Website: bh-photo
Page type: account-dashboard
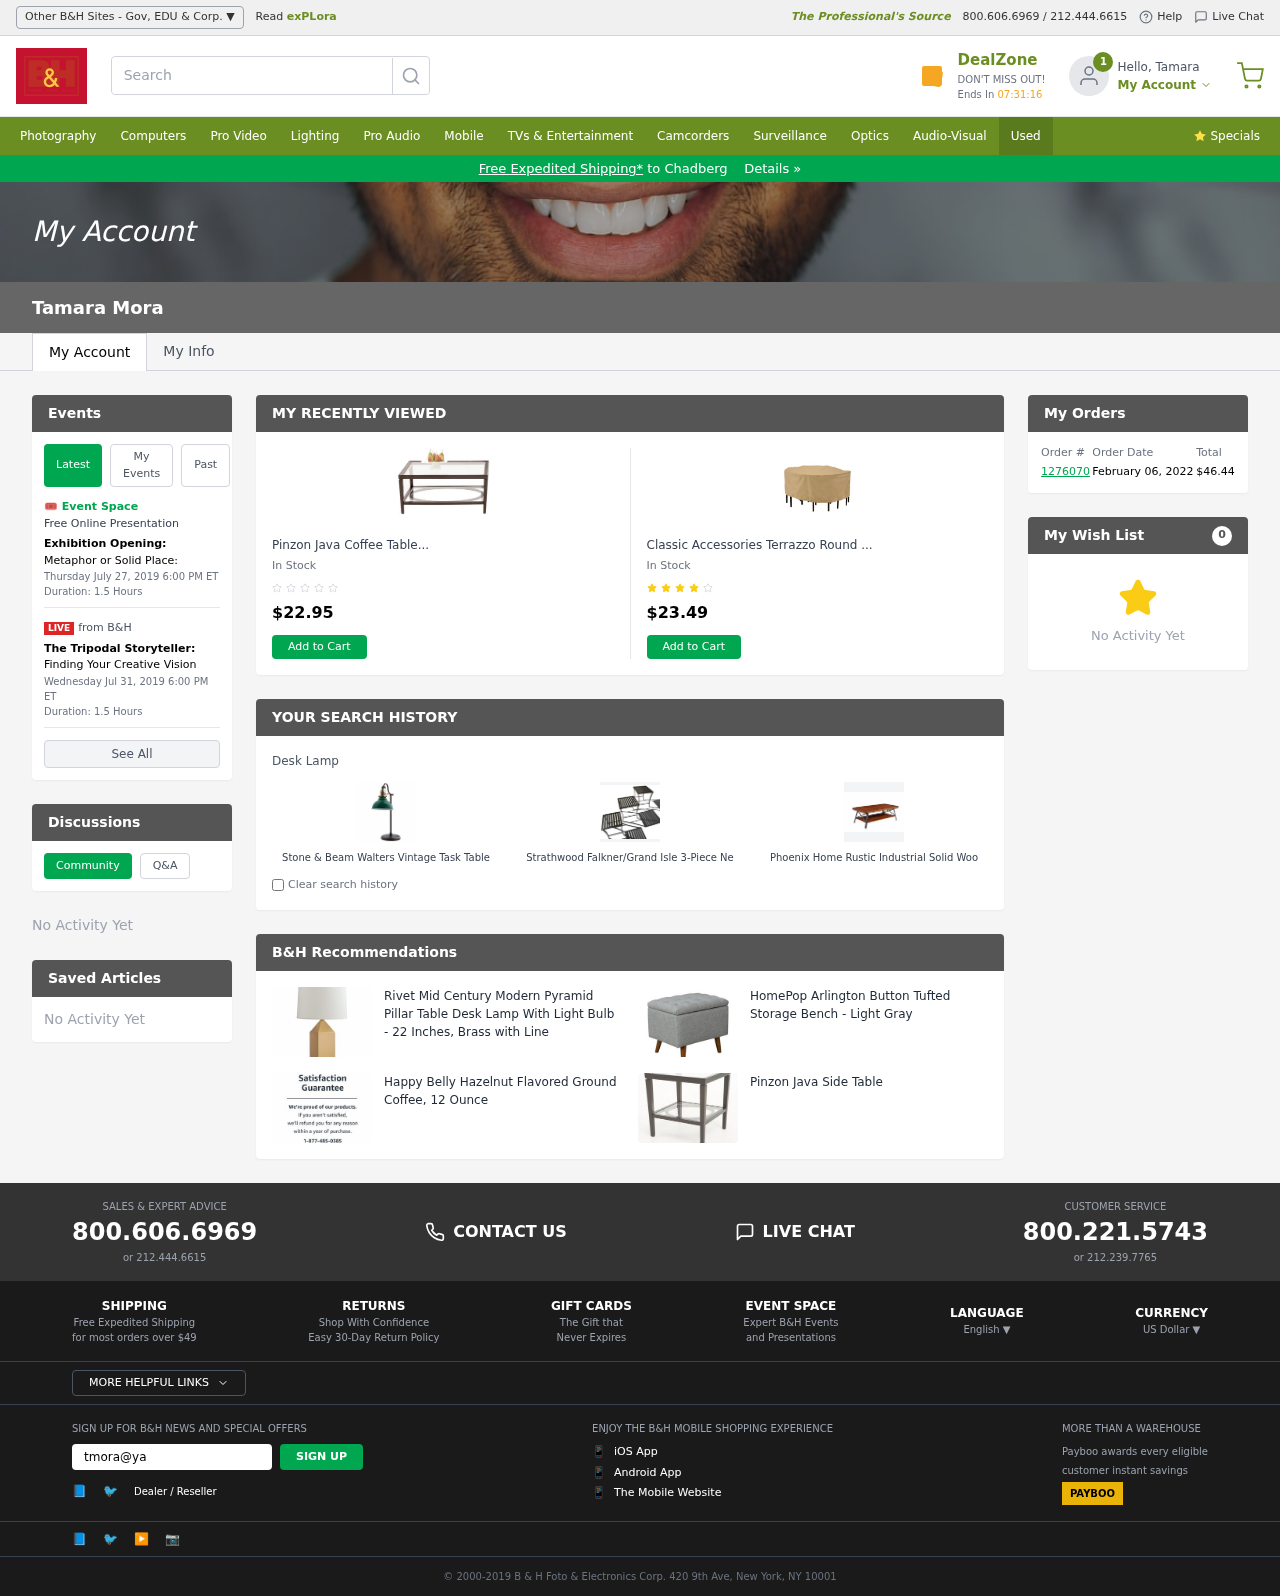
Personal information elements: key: PII_CITY
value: Chadberg
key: PII_EMAIL
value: tmora@yahoo.com
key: PII_FIRSTNAME
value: Tamara
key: PII_FULLNAME
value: Tamara Mora
Product elements: key: PRODUCT1_NAME
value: Pinzon Java Coffee Table
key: PRODUCT1_PRICE
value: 22.95
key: PRODUCT2_NAME
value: Classic Accessories Terrazzo Round Patio Table & Chair Set Cover, Medium
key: PRODUCT2_PRICE
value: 23.49
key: PRODUCT3_ITEM_CATEGORY
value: Desk Lamp
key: PRODUCT3_NAME
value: Stone & Beam Walters Vintage Task Table Desk Lamp With LED Light Bulb - 7.6 x 10 x 19.9 Inches, Gree
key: PRODUCT4_NAME
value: Strathwood Falkner/Grand Isle 3-Piece Nesting Table Set
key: PRODUCT5_NAME
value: Phoenix Home Rustic Industrial Solid Wood and Steel Open Shelf Coffee Table, Brown
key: PRODUCT6_NAME
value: Rivet Mid Century Modern Pyramid Pillar Table Desk Lamp With Light Bulb - 22 Inches, Brass with Line
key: PRODUCT7_NAME
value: HomePop Arlington Button Tufted Storage Bench - Light Gray
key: PRODUCT8_NAME
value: Happy Belly Hazelnut Flavored Ground Coffee, 12 Ounce
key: PRODUCT9_NAME
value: Pinzon Java Side Table
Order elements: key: ORDER_ID
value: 1276070
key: ORDER_DATE
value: February 06, 2022
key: ORDER_TOTAL
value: $46.44
Other elements: key: WISHLIST_COUNT
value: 0